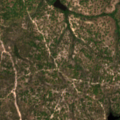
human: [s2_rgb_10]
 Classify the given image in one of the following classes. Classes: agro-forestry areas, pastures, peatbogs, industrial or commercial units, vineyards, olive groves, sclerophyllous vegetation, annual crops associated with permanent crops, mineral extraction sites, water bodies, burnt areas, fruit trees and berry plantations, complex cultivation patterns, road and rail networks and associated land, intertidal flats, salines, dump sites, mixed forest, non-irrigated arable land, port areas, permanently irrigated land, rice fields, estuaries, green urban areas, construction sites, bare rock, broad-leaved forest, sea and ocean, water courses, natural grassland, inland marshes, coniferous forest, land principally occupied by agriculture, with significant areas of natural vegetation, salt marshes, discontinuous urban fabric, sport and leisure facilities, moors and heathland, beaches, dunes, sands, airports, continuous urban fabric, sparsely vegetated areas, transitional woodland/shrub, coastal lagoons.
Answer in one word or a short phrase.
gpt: agro-forestry areas, broad-leaved forest, transitional woodland/shrub